Field crop: maize
Growth stage: 2
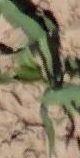
Species: maize